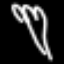
Label: fork